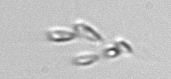
Label: Dinobryon